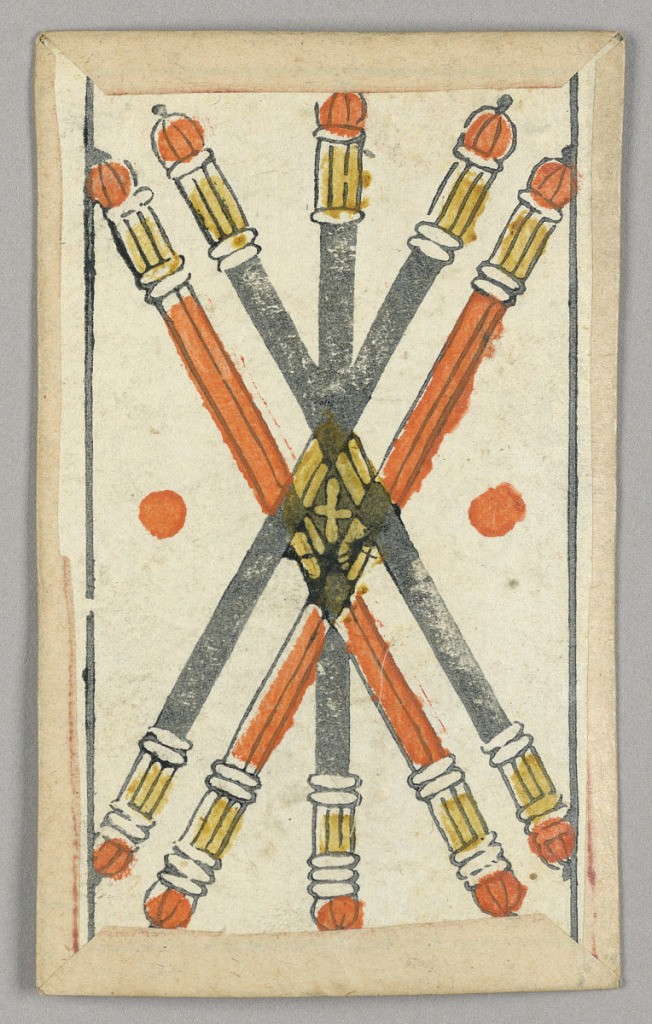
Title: Minchiate (Tarot) Playing Card
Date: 17th century
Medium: Stencil-colored woodblock print
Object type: Playing card
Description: Part of a set of Italian Minchiate playing cards.